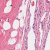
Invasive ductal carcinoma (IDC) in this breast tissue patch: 0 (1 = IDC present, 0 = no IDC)